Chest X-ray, PA view. Patient: 34 years old, sex F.
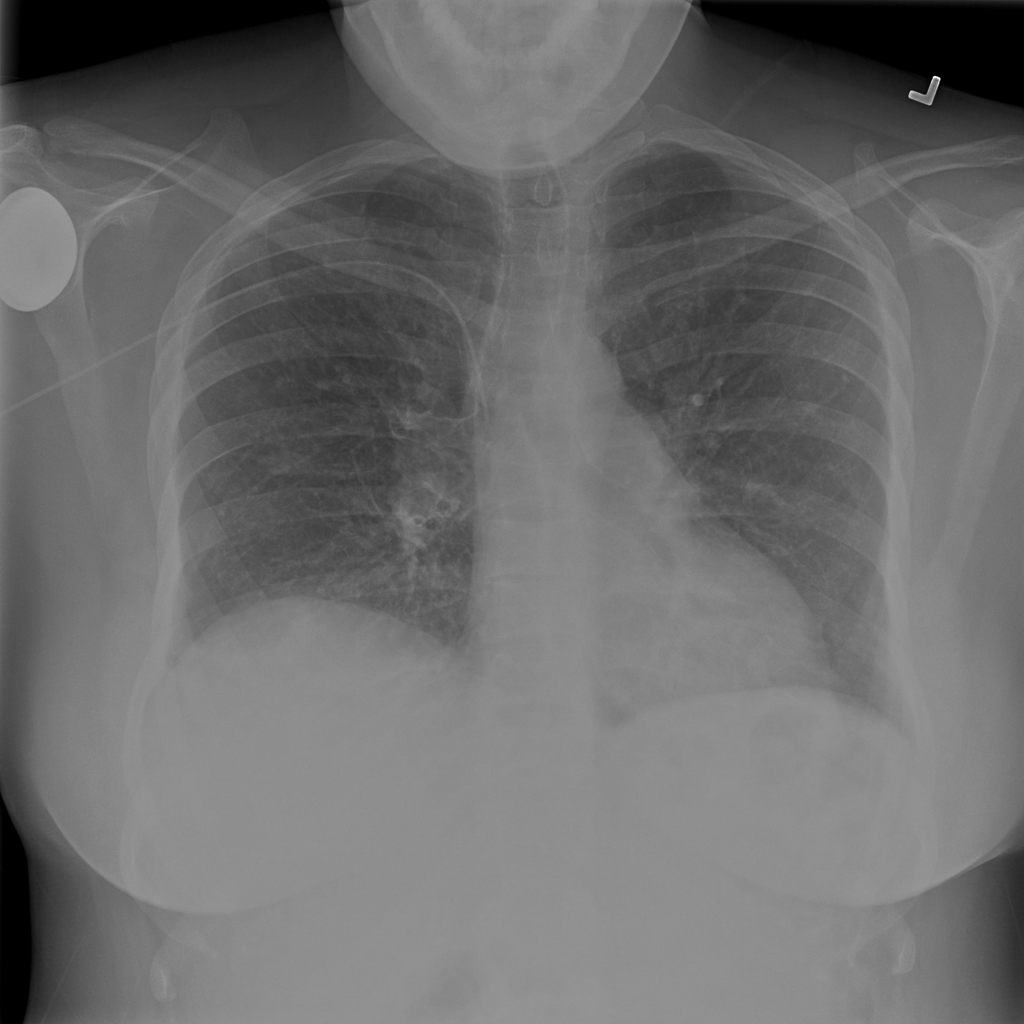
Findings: Consolidation